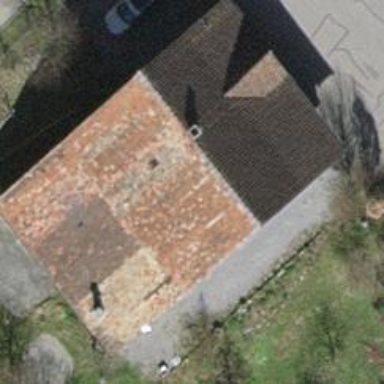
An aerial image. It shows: Detached building.